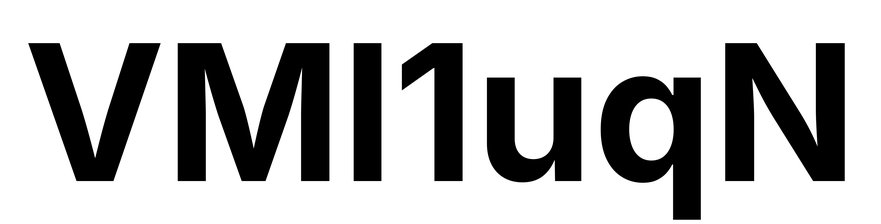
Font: Inter_Bold